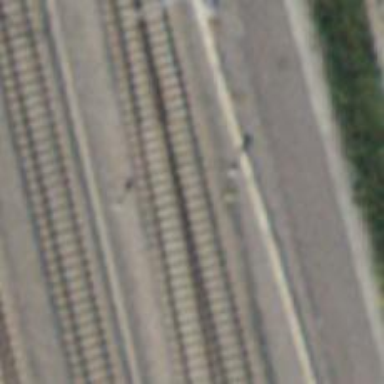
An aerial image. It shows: Single railway track with electrification through contact line.